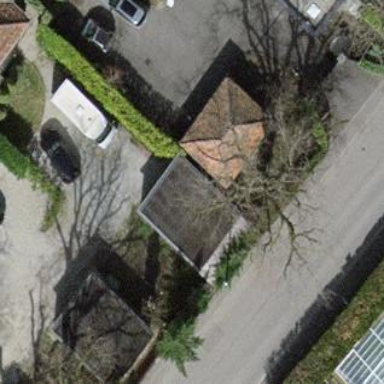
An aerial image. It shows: Garage.